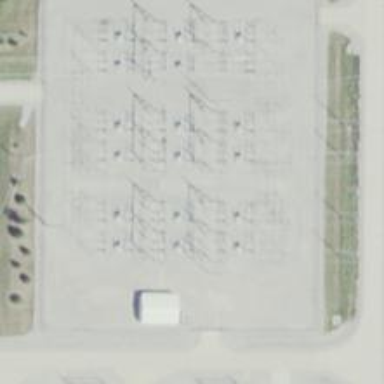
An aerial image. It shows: Switch used for power control.